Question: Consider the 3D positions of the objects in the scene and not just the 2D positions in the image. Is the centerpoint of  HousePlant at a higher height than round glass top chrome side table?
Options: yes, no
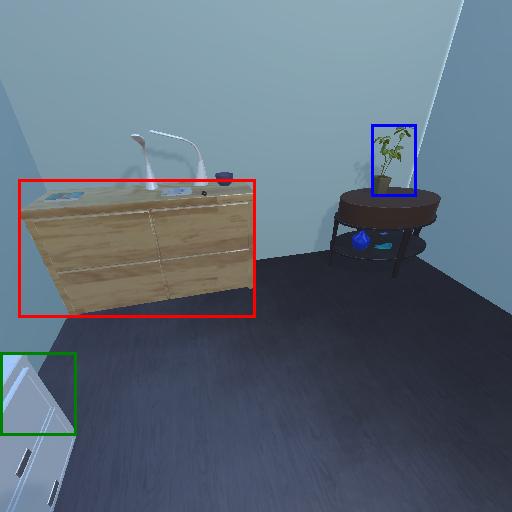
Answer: yes